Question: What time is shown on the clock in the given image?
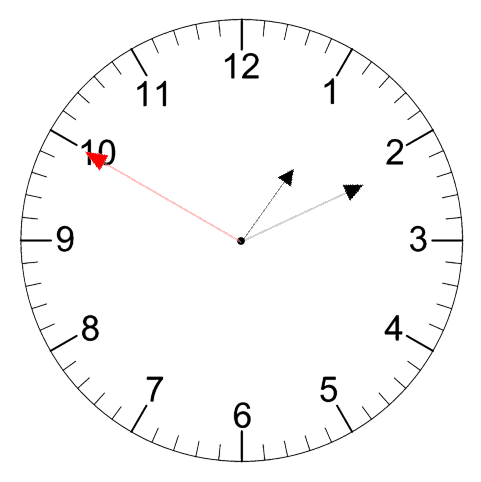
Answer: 01:10:50